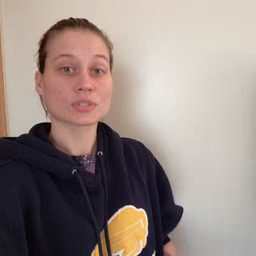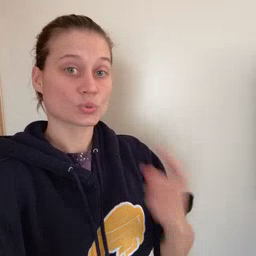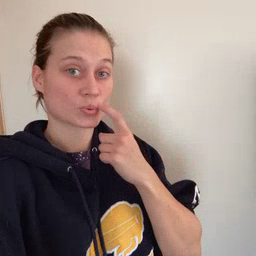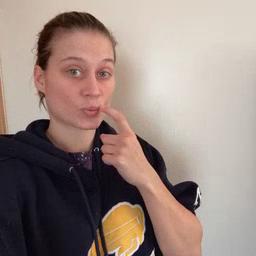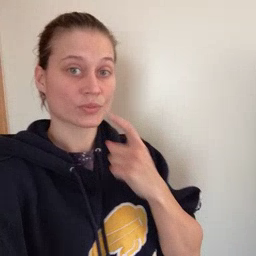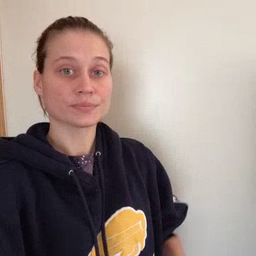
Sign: tooth